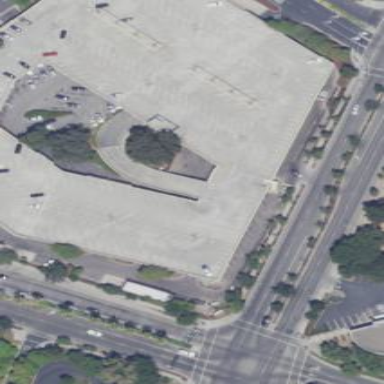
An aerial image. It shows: Multi-storey parking building with asphalt surface.